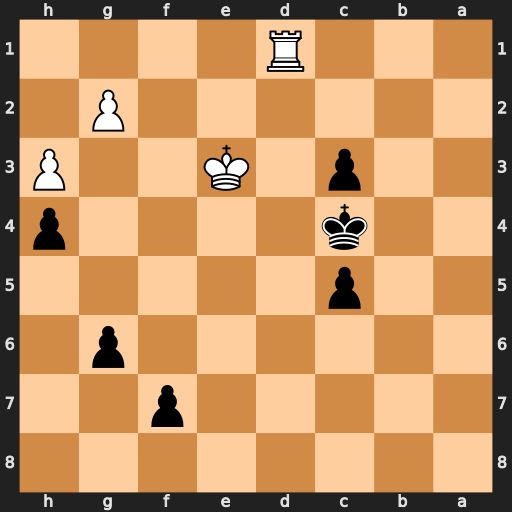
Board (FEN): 8/5p2/6p1/2p5/2k4p/2p1K2P/6P1/3R4
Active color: b
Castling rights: -
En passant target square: -
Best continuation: c2 Rg1 Kc3